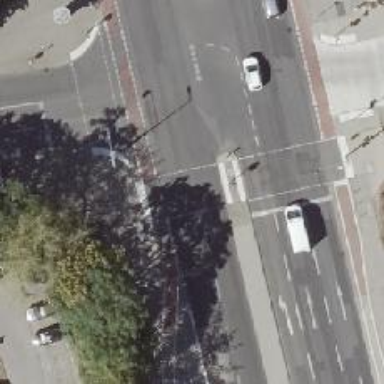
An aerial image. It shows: Road crossing with traffic signals and island.